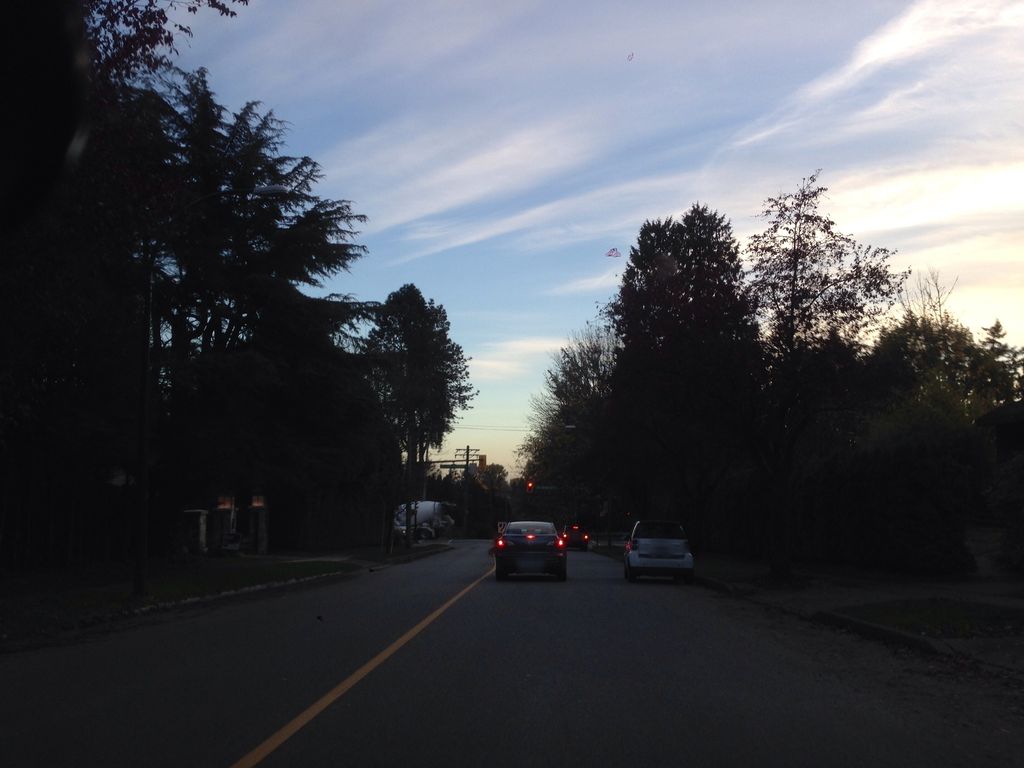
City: vancouver